Question: I've an app where there are more than 10 'ViewControllers' and there is a 'MenuViewController' Which is triggered by all the 'ViewControllers'. And 'MenuViewController' Triggers all 'ViewControllers'. So in app I will not unwind a Segue but keep on triggering the segues.
Scheme:

Does it give any side effect like out of memory or app hanging kind of?
Will it be fine if I keep on triggering segues without unwinding them?
Question no 2 is
When I trigger
> 'VC1' to 'MenuVC' 'menuVC' to 'VC1''VC1' to 'MENUVC''menuVC' to 'VC1'
Now I'll Trigger a segue from vc1 to vc2
and the segue opens two times cause there are two vc1 's which are present in Segue tree
Its the problem
Somebody Please Help ???
My Storyboard pic
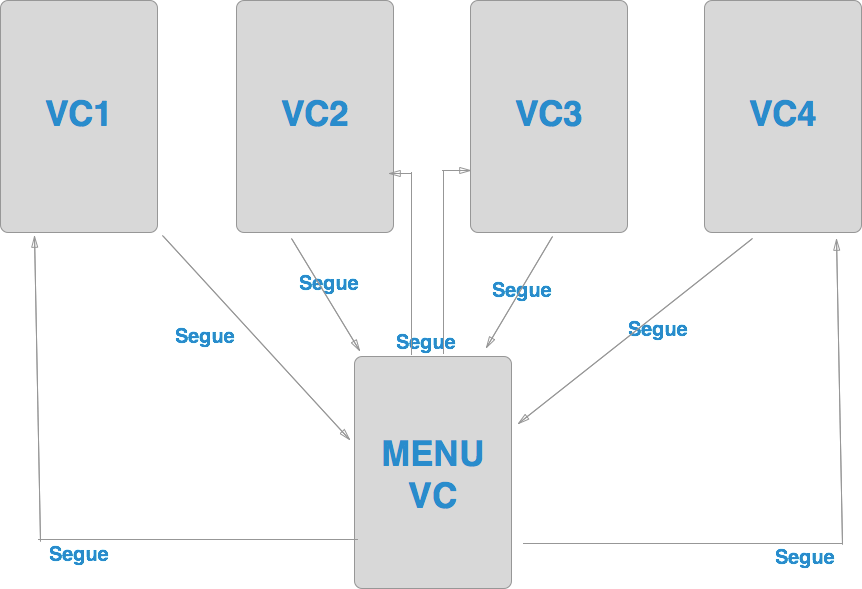
Answer: You'll eventually run out of memory if you keep pushing new view controllers on the navigation stack without removing the previous ones. If you never want to pop back to a previous view controller, you can remove the complete navigation history after the push transition has finished in each view controllers 'viewDidAppear:':
'''
- (void)viewDidAppear {
[super viewDidAppear];
self.navigationController.viewControllers = @[self];
}
'''
Alternatively, you can put this logic in a central place by setting your navigation controller's 'delegate' and implementing 'navigationController:didShowViewController:animated:':
'''
- (void)navigationController:(UINavigationController *)navigationController
didShowViewController:(UIViewController *)viewController
animated:(BOOL)animated {
navigationController.viewControllers = @[navigationController.viewControllers.lastObject];
}
'''
E.g. your app delegate could be the navigation controller's 'delegate'.